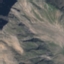
Land use / land cover: HerbaceousVegetation